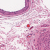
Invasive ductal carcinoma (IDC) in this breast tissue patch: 0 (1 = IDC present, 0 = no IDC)